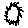
Label: sun